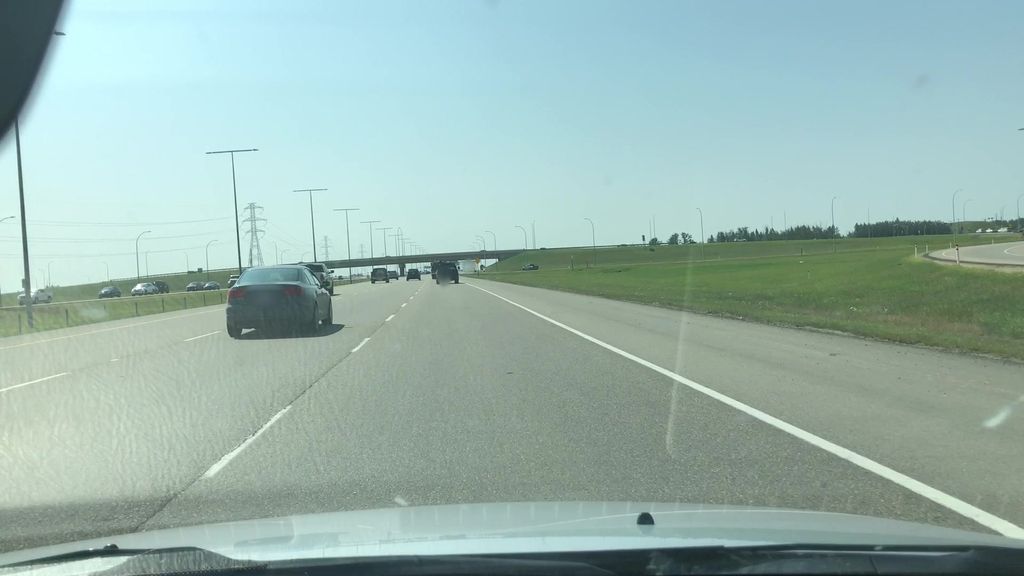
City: edmonton